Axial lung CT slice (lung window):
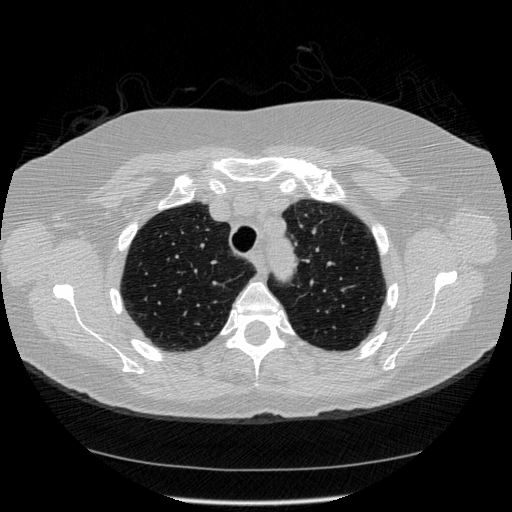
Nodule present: no